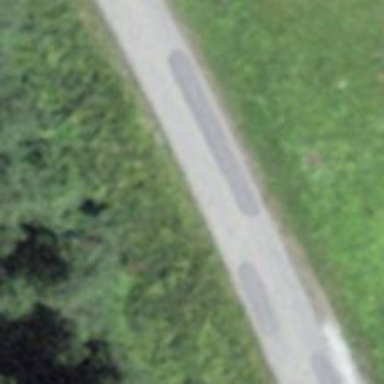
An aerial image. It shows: Unclassified road.